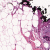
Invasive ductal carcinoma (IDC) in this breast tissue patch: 0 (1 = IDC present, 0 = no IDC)